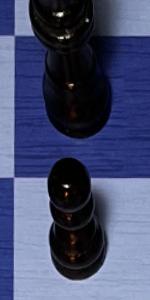
Label: Pawn_Black